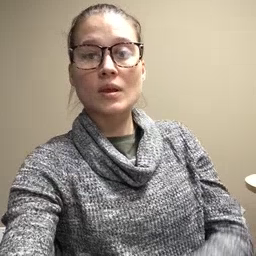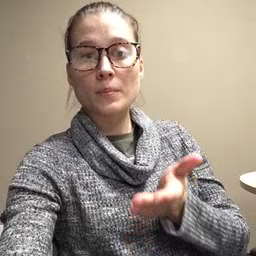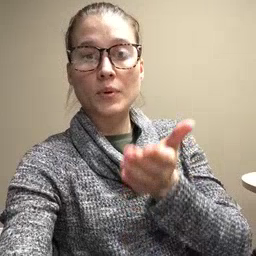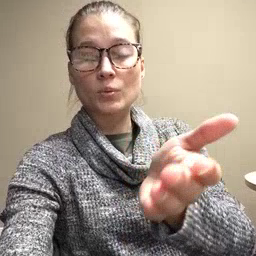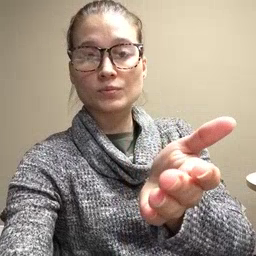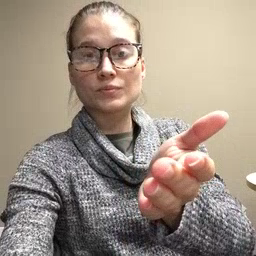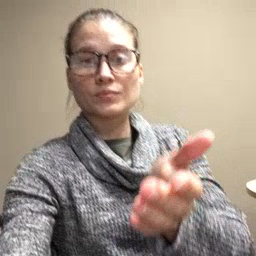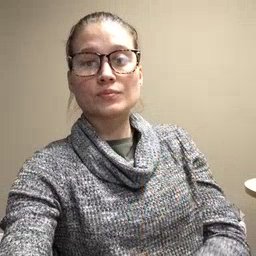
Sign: boat